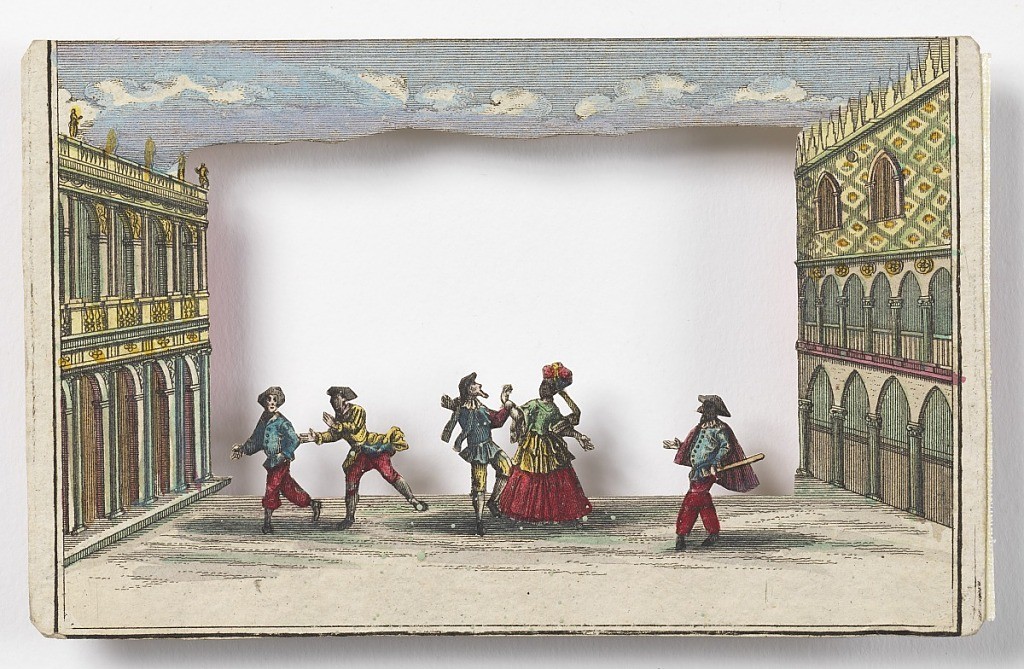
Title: The Carnival of Venice (Peep-show)
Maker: Martin Engelbrecht, German, 1684–1756
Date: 1730–50
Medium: Engraving, brush and watercolor on paper
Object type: Print
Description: Scene with dancing figures.  Palace of the Doges on right, library on left.  Also the campanile of St. Marks, the Mint, and a church.  Right edge of each section taped to folding cardboard mount of which parts g and h are cross members.